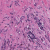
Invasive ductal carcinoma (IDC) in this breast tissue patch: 1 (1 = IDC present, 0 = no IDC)